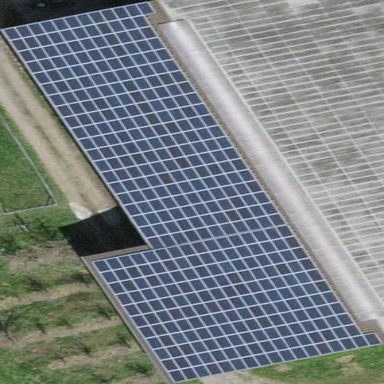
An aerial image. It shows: Solar power generator.